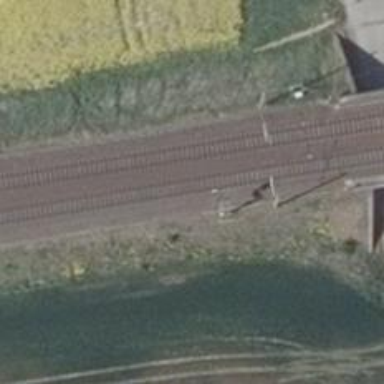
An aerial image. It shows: Railway signal.